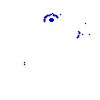
Particle: pion